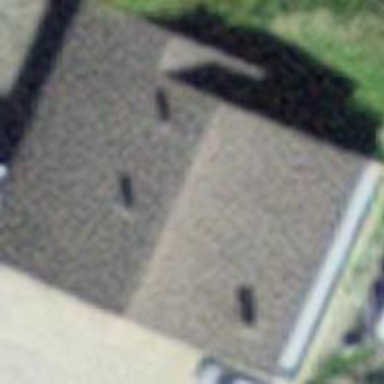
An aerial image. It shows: Simple and straightforward house.